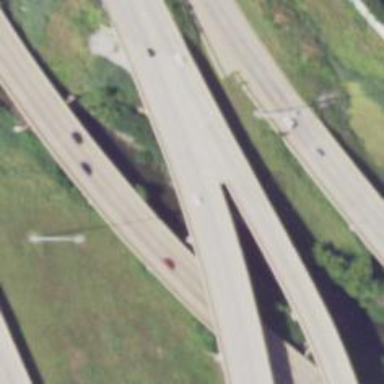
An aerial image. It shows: Bridge over motorway.